Question: I have an HTML5 Canvas. I am using the <URL> canvas library. On a blank canvas I dram an image as shown in the figure below. Now I want to create a circle Shape which can be used to erase parts of the image. The red circle in the image is the eraser.

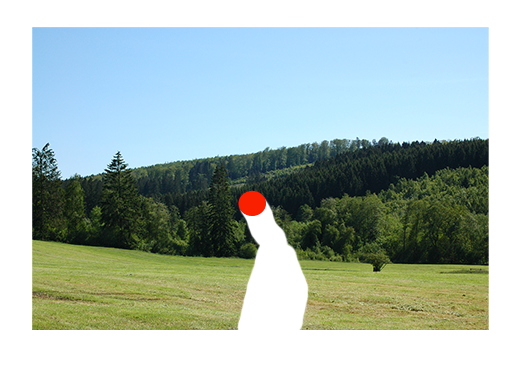
Answer: You can use Compositing to "erase" pixels.
Specifically you use 'destination-out' compositing.
KineticJS does not support compositing, but you still have a couple of options:
'destination-out'
- Create an in-memory html5 canvas using 'var c=document.createElement',- Resize the canvas to image size,- 'drawImage' your image onto the canvas,- Create a 'Kinetic.Image' and set its image property to a reference to the native canvas. The Kinetic.Image will display whatever is drawn onto the native canvas.'''
var kImage=new Kinetic.Image({
...
image:c,
...
'''
- Set the canvas Compositing to cause new drawings to "erase" existing pixels:'''
c.globalCompositeOperation='destination-out';
'''
- Listen for drag events on your circle-eraser. Use those events to draw a circle on the canvas that move just like the Kinetic circle-eraser moves. Since the canvas's compositing is set to "erase", new drawings of the circle on the canvas will erase the image on the canvas.
Your Kinetic.Image exactly reflects its canvas source (var c), so your Kinetic.Image will also display the image being erased in response to the Kinetic circle-eraser movements.
You can do the same operation as Option#1 by creating a Kinetic.Shape on a separate layer and getting a reference to the native canvas context using:
'''
var ctx = myShapeLayer.getContext()._context;
'''
This is a weaker option because KineticJS will redraw the shape--causing your erasing to be undone. Therefore you must do the additional step of saving all your circle-eraser's movements and replaying those movements (in 'drawFunc') to redo your erasing.